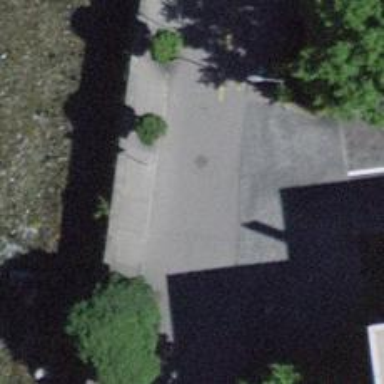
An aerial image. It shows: Residential road with asphalt surface. There are sidewalks on both sides of the road.